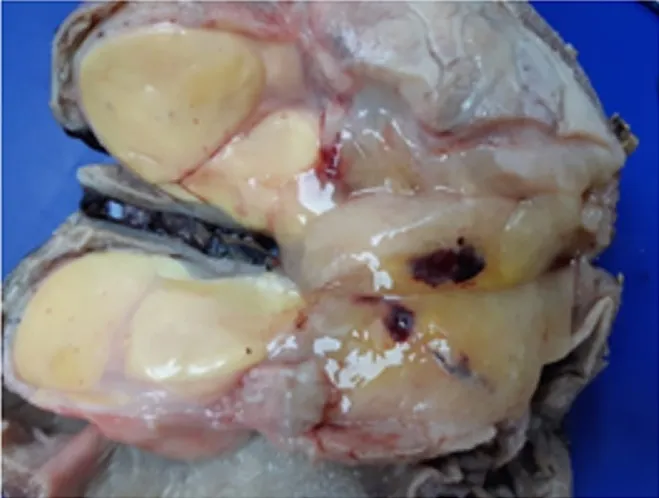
Surgical pathology: gastric liposarcoma.
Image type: pathology (fish)